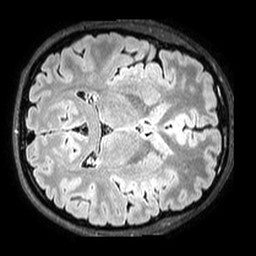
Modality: T2w
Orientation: axial
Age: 25
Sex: female
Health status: healthy
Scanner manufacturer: philips
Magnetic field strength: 3 T
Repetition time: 5 s
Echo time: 0.2899 s